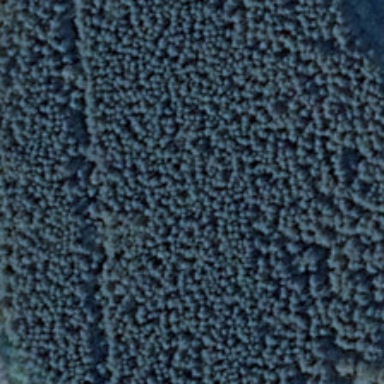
A large area of trees are planted in the forest .